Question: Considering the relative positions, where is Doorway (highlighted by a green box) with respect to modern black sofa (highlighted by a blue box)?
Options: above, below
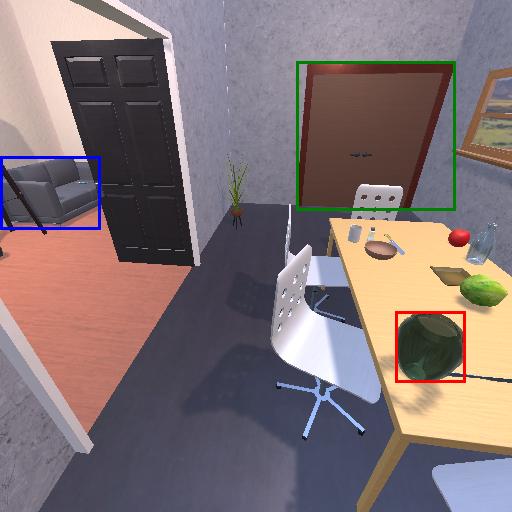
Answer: above